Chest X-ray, AP view. Patient: 29 years old, sex M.
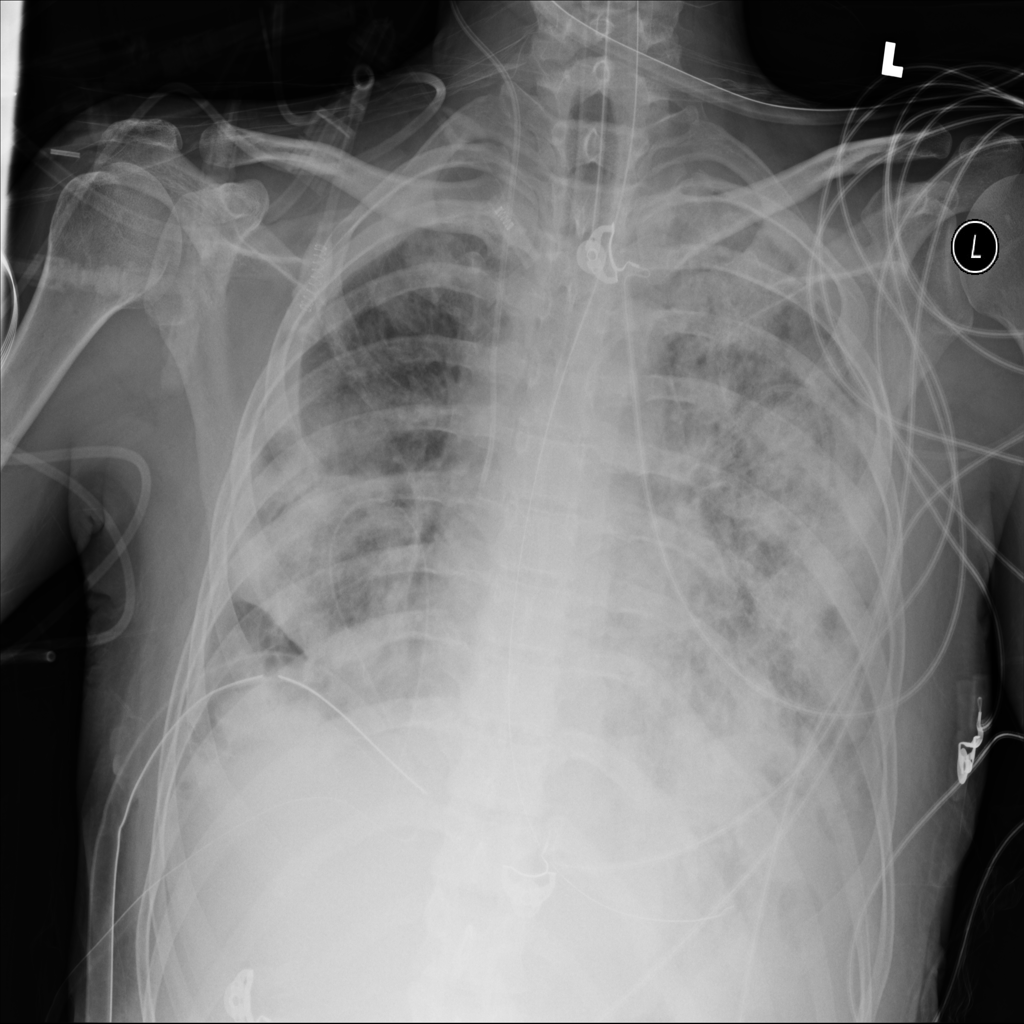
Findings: No Finding